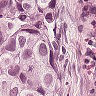
Metastatic tissue present: yes